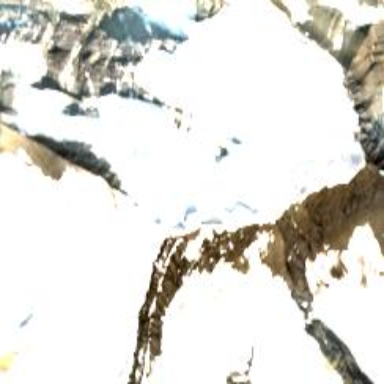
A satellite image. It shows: Stunning view of glacier.